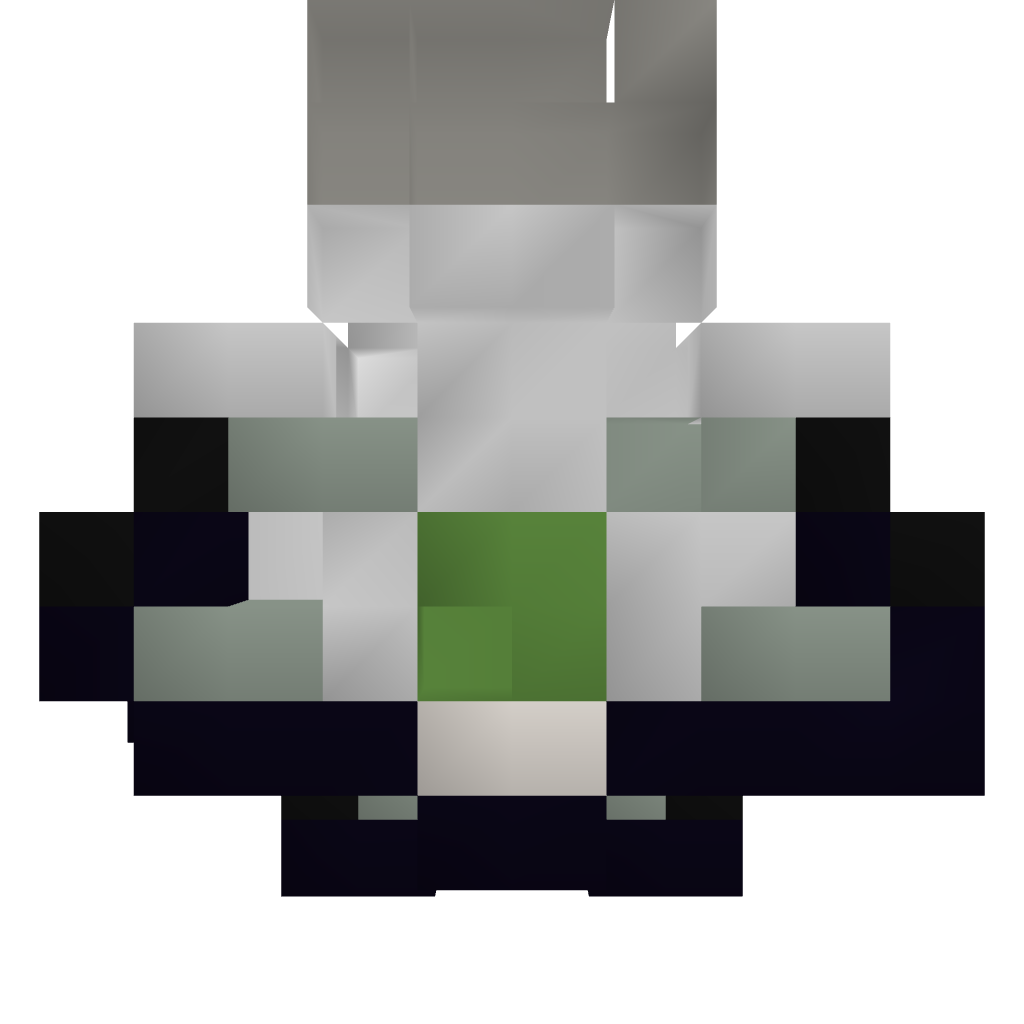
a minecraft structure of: Ultimate TNT Cannon V. 1